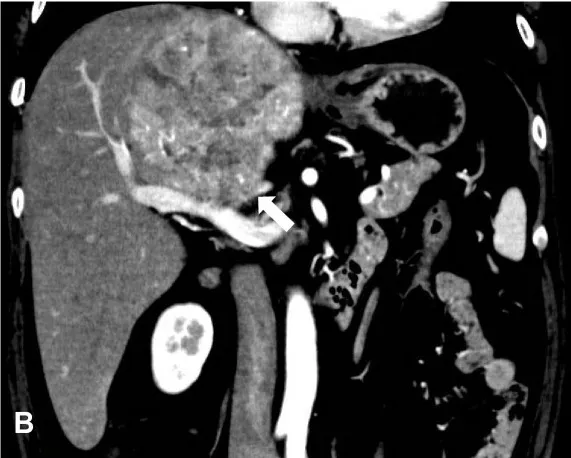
Contrast-enhanced computed tomography scans before surgical resection. (B) The left branch of the portal vein was not identified as being involved in the tumor, invasion of the portal vein was suspicious (white arrow).
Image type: radiology (ct)